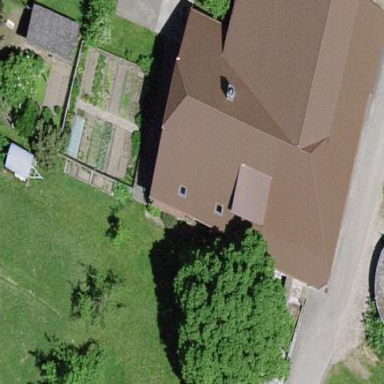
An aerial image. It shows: Farm building.